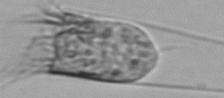
Label: Eutintinnus